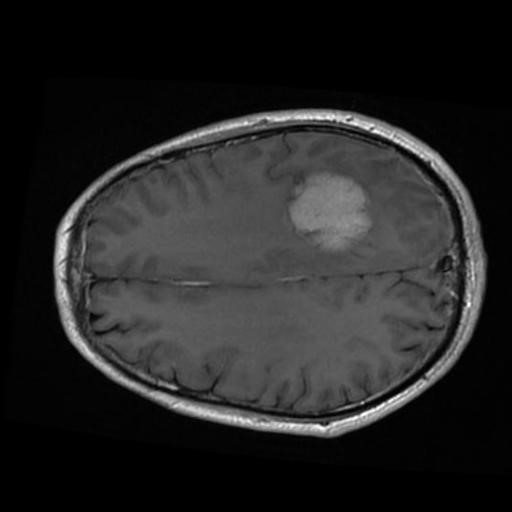
Label: brain_menin